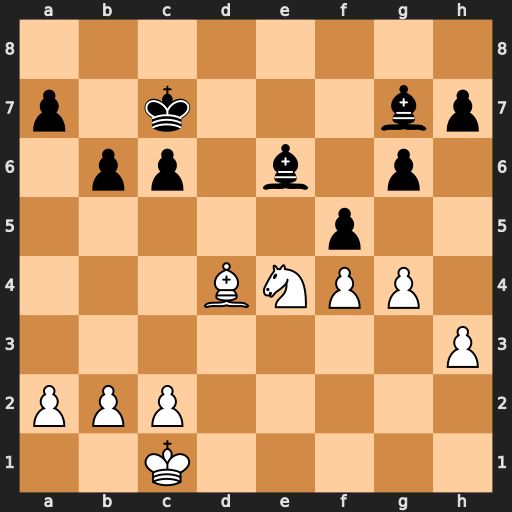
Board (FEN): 8/p1k3bp/1pp1b1p1/5p2/3BNPP1/7P/PPP5/2K5
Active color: w
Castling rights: -
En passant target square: -
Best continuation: Ng5 Bxd4 Nxe6+ Kd6 Nxd4